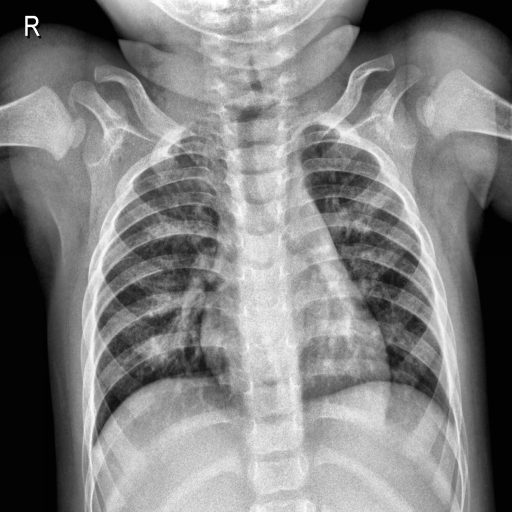
Finding: NORMAL